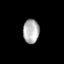
Tissue: skin
Cell type: Epithelial cells
Senescence score: 0.1971
Nuclear area (px): 378
Mean DAPI intensity: 178.481